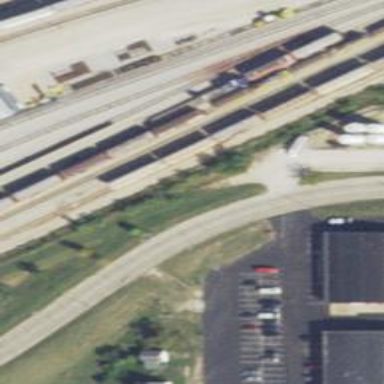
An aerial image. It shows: Railway siding with rails.